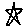
Label: star